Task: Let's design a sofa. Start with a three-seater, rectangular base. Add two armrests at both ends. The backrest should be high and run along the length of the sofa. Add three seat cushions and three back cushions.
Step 393:
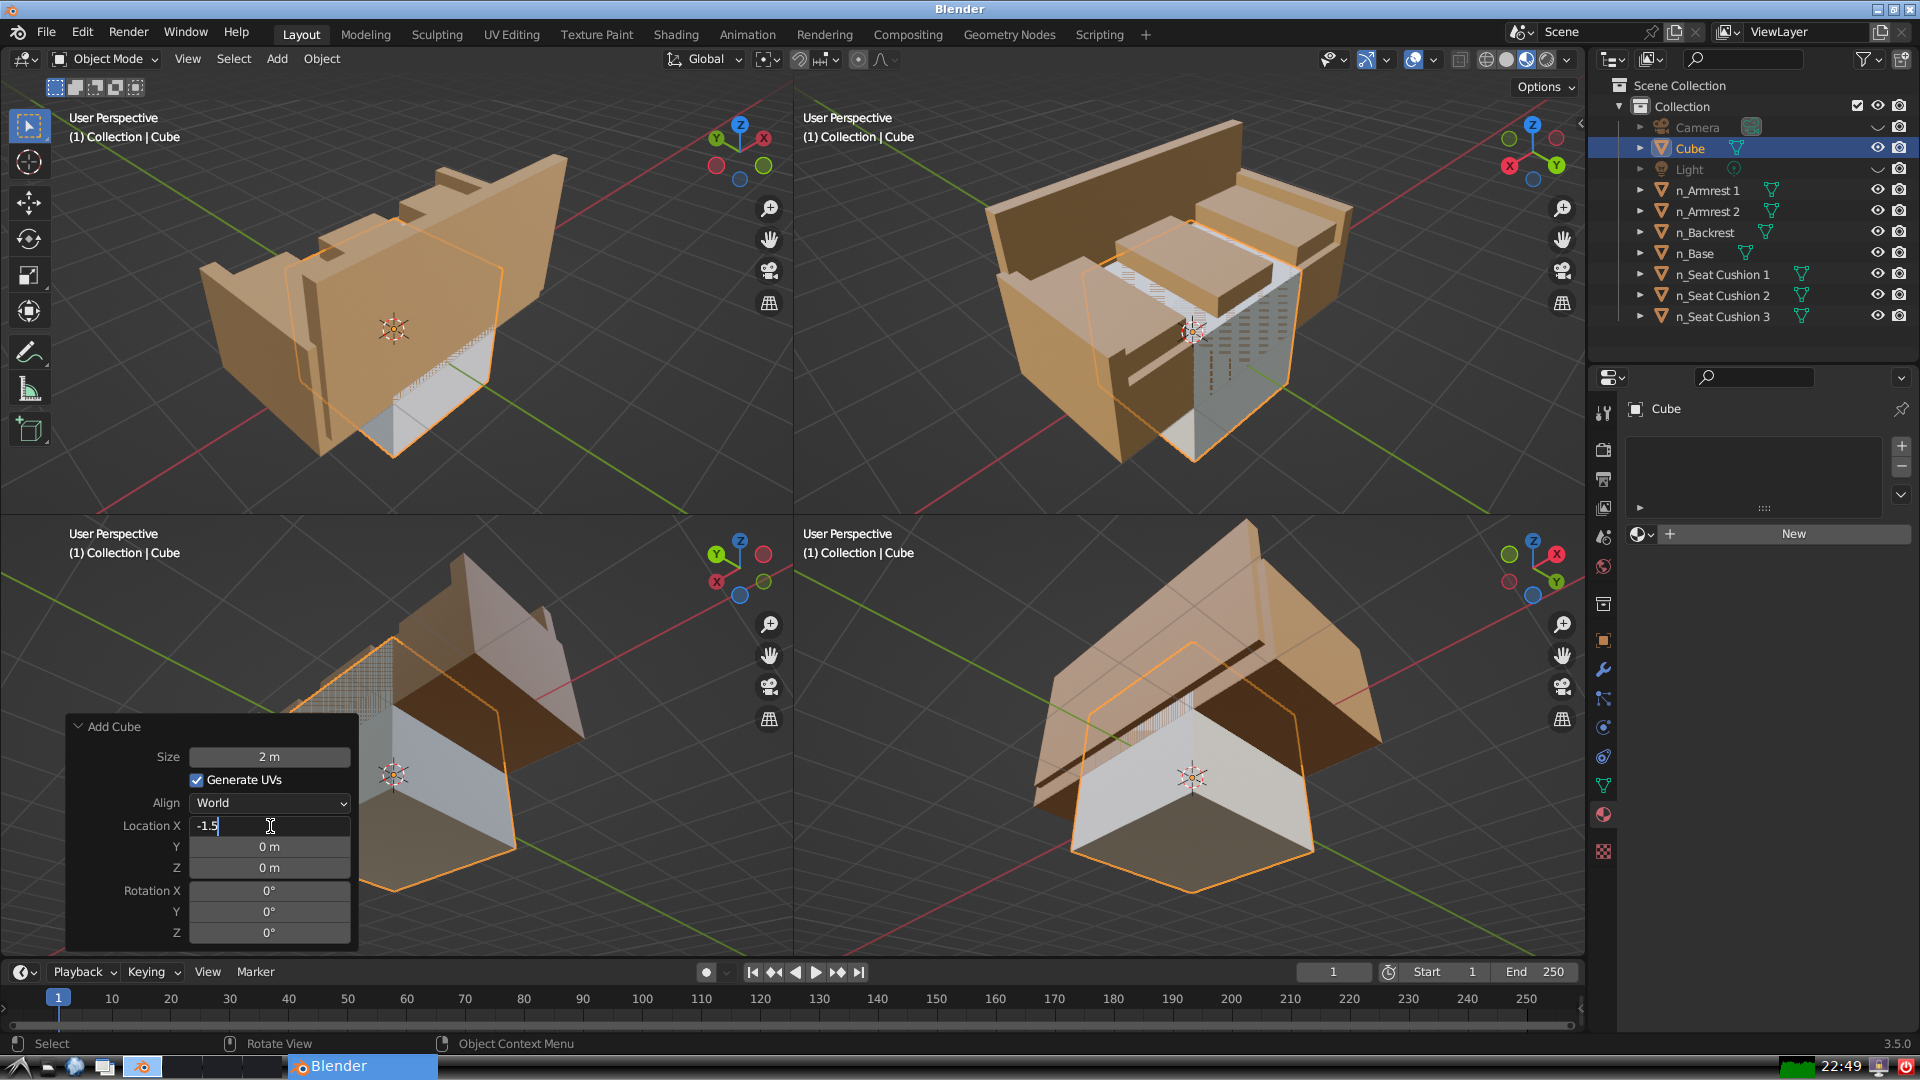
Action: {"key_press": ['Return']}